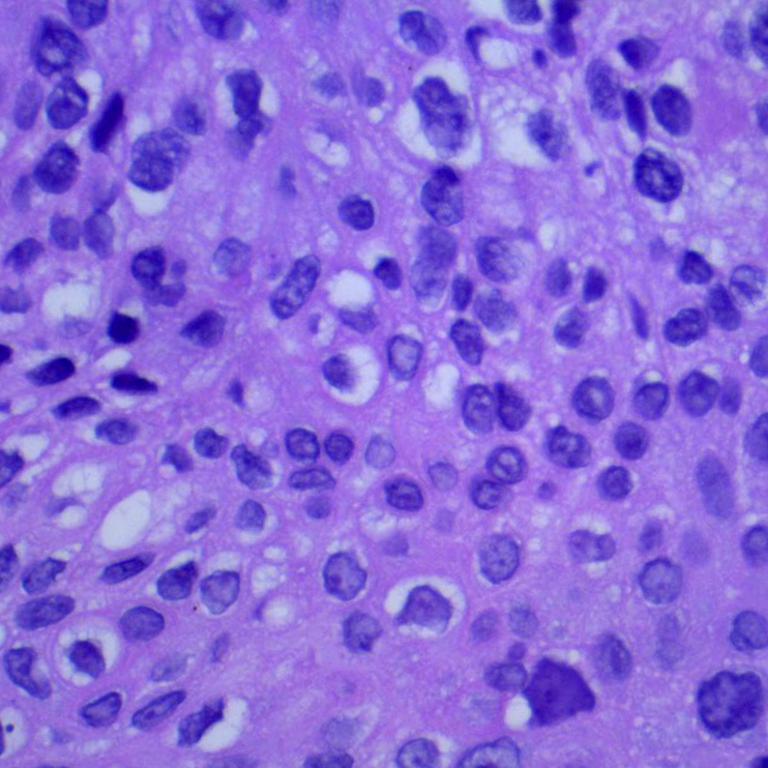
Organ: lung
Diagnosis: squamous carcinomas